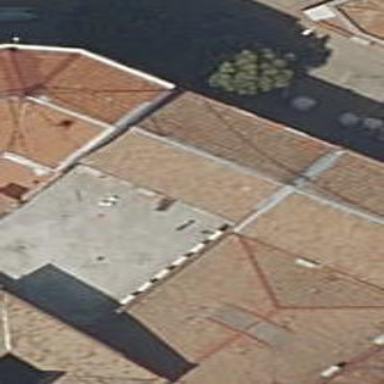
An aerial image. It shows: Part of building.